Question: I want to display a list with game scores in my Android app. The list should look like this:

As you can see in the image above I have 5 view elements per row:
1. First team name
2. First team flag
3. Game score
4. Second team flag
5. Second team name
Elements 2, 3 and 4 should always be centered in the middle of the row so that the colons and flags of the games are directly above/below each other while the length of the team names can vary.
So far I have experimented with RelativeLayout, TableLayout and LinearLayouts but could not find a working solution.
What would be the best approach to reach the desried layout? The layout should work with Android 1.6, vertical and horizontal orientation.
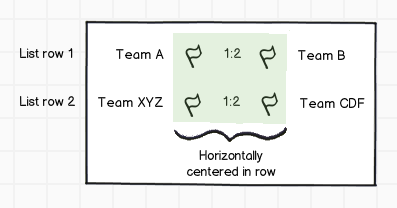
Answer: After fiddling with RelativeLayouts I managed to find the following solution which works in portrait and landscape mode.
'''
<RelativeLayout
android:id="@+id/mainlayout"
android:layout_width="fill_parent"
android:layout_height="wrap_content"
android:layout_below="@id/headerLayout"
android:layout_centerVertical="true"
android:layout_marginBottom="5dip"
android:layout_marginTop="5dip" >
<TextView
android:id="@+id/teamAName"
android:layout_width="wrap_content"
android:layout_height="wrap_content"
android:layout_alignParentLeft="true"
android:layout_centerVertical="true"
android:layout_toLeftOf="@+id/innerlayout"
android:gravity="center_vertical|right"
android:text="Team A"
android:textColor="@color/black"
android:textSize="12dip"
android:textStyle="bold" />
<RelativeLayout
android:id="@id/innerlayout"
android:layout_width="wrap_content"
android:layout_height="wrap_content"
android:layout_centerHorizontal="true"
android:layout_centerVertical="true"
android:paddingLeft="6dip"
android:paddingRight="6dip" >
<ImageView
android:layout_width="wrap_content"
android:layout_height="wrap_content"
android:layout_toLeftOf="@+id/score"
android:src="@drawable/de" />
<TextView
android:id="@id/score"
android:layout_width="wrap_content"
android:layout_height="wrap_content"
android:layout_centerHorizontal="true"
android:layout_centerVertical="true"
android:layout_marginLeft="6dip"
android:layout_marginRight="6dip"
android:background="@drawable/scorebox"
android:paddingLeft="6dip"
android:paddingRight="6dip"
android:text="18:00"
android:textAppearance="?android:attr/textAppearanceMedium"
android:textColor="@color/white"
android:textStyle="bold" />
<ImageView
android:layout_width="wrap_content"
android:layout_height="wrap_content"
android:layout_toRightOf="@id/score"
android:src="@drawable/de" />
</RelativeLayout>
<TextView
android:id="@+id/teamBName"
android:layout_width="wrap_content"
android:layout_height="wrap_content"
android:layout_alignParentRight="true"
android:layout_centerVertical="true"
android:layout_toRightOf="@id/innerlayout"
android:gravity="center_vertical"
android:text="Team B"
android:textColor="@color/black"
android:textSize="12dip"
android:textStyle="bold" />
</RelativeLayout>
'''